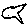
Label: fish